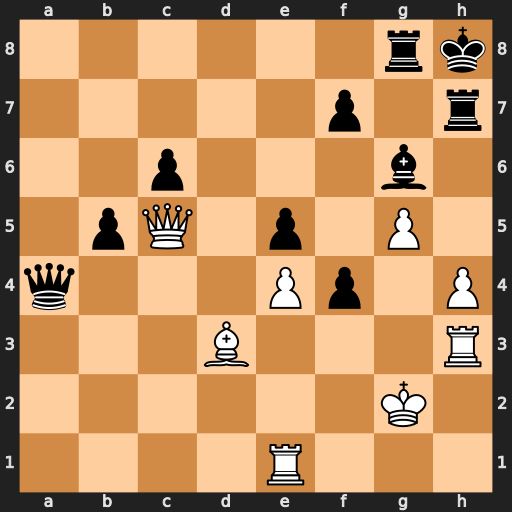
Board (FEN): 6rk/5p1r/2p3b1/1pQ1p1P1/q3Pp1P/3B3R/6K1/4R3
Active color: w
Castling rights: -
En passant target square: -
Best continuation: Qxe5+ Rhg7 h5